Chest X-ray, PA view. Patient: 81 years old, sex M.
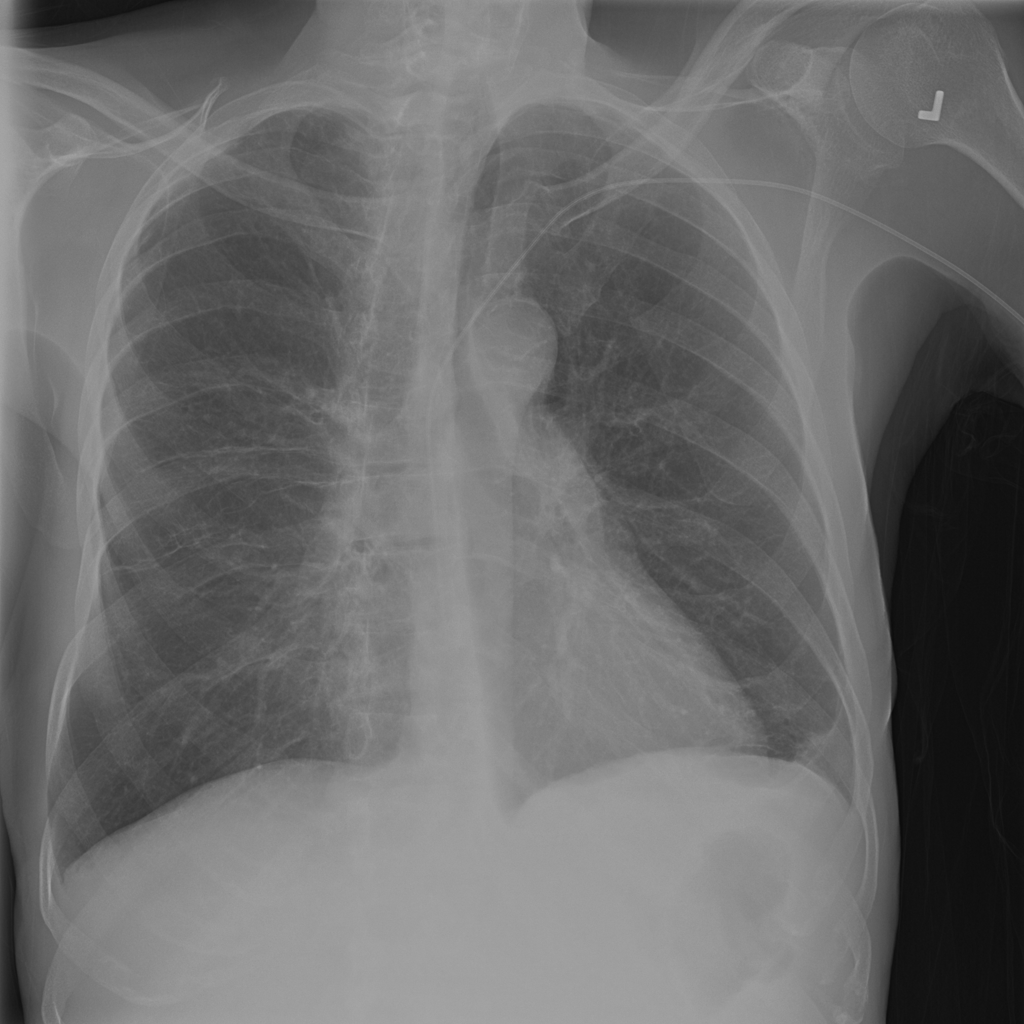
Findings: Atelectasis